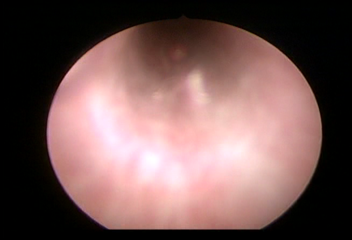
Modality: WLC
Class: Normal mucosa
Bladder cancer association: No